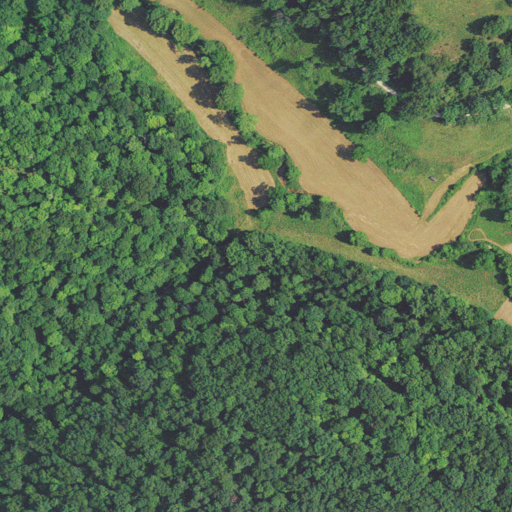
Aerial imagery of valley in West Virginia named Hog Hollow containing deciduous forest, pasture, open development, and mixed forest